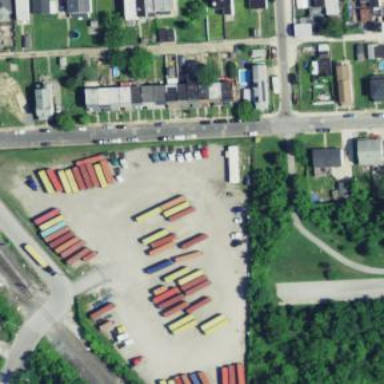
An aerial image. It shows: Industrial area designated as auto wrecker yard.